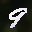
Label: 9